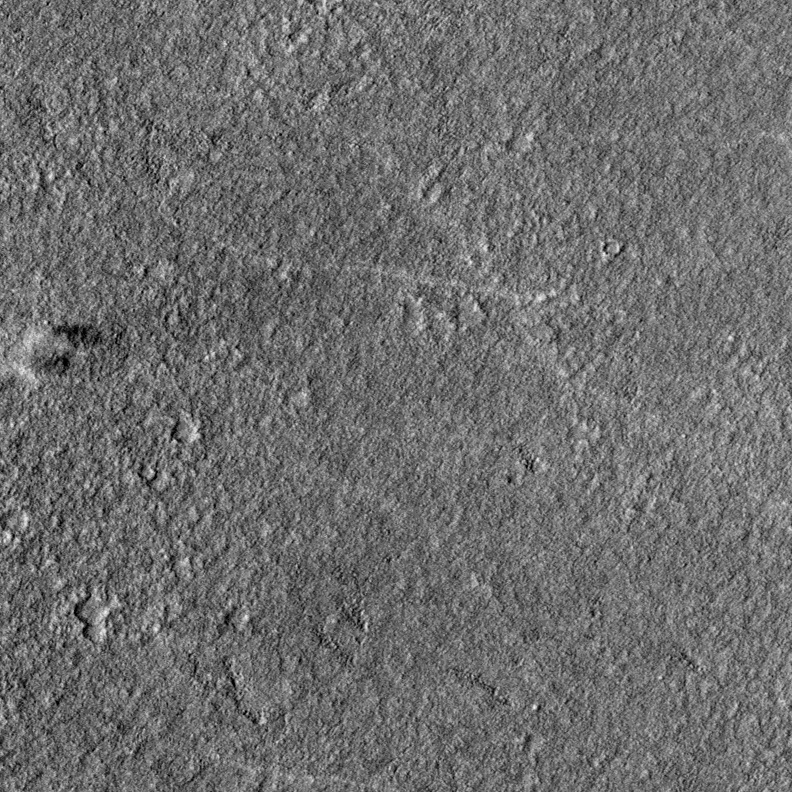
Label: dustdevil